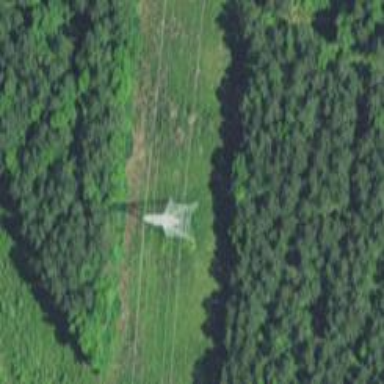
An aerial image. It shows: Lattice structure tower.